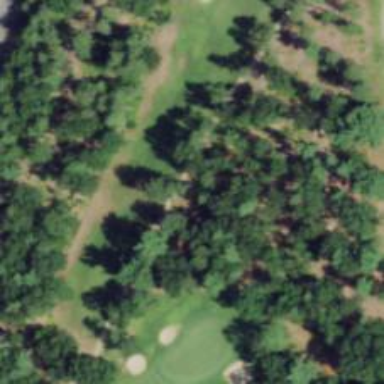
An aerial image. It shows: Golf tee.